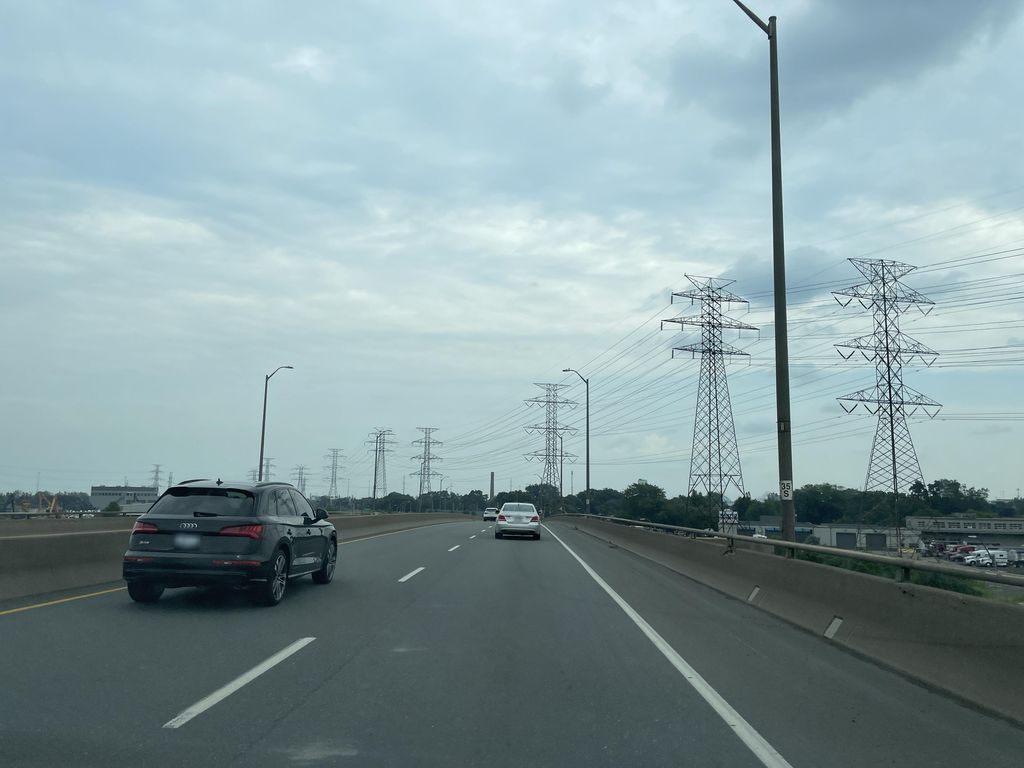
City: hamilton